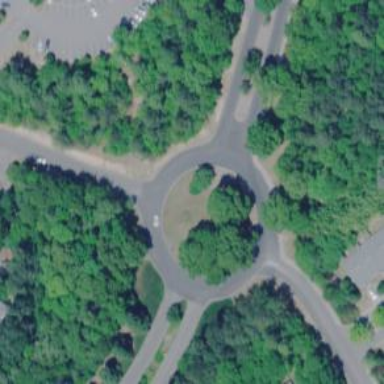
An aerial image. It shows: Tertiary road leading to roundabout junction.